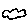
Label: cloud